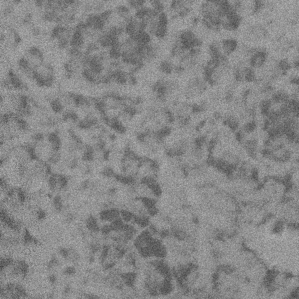
Label: frost